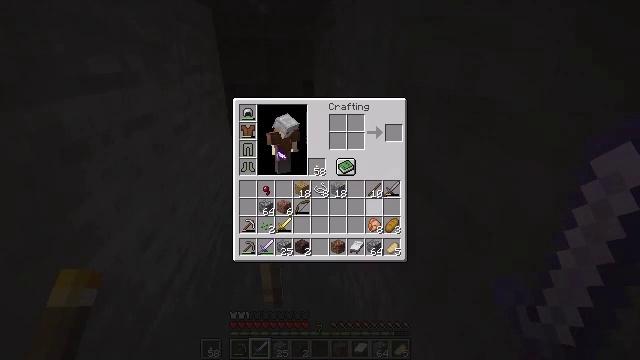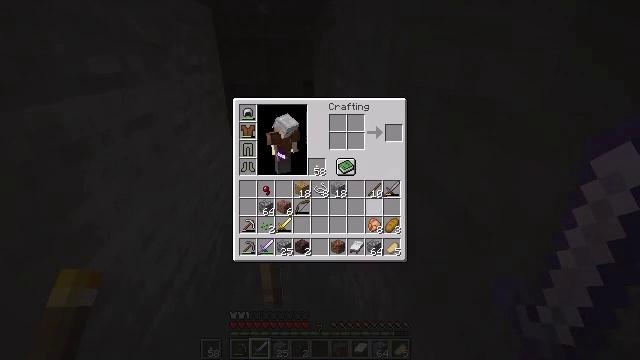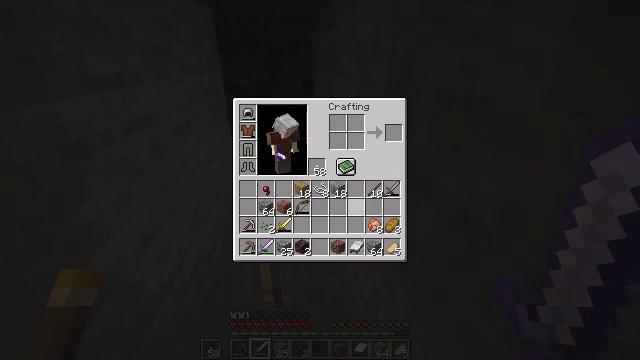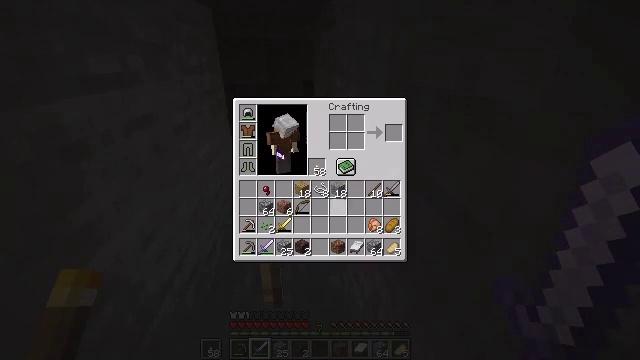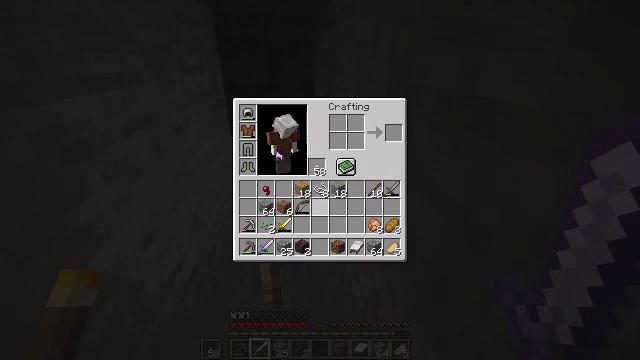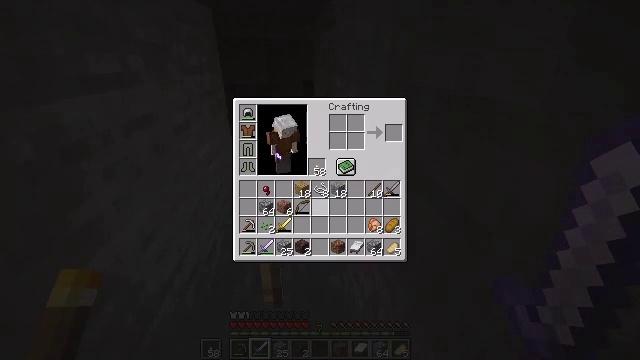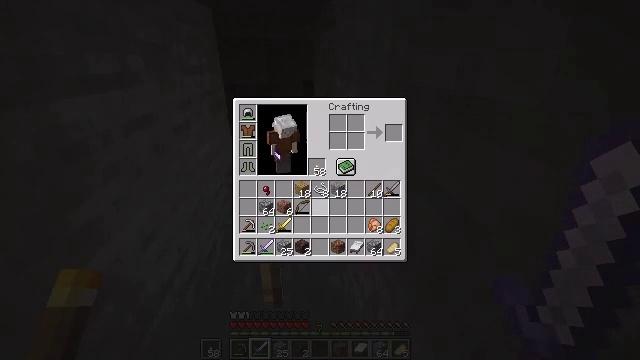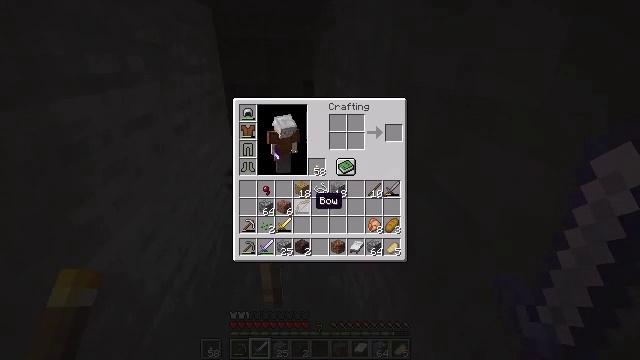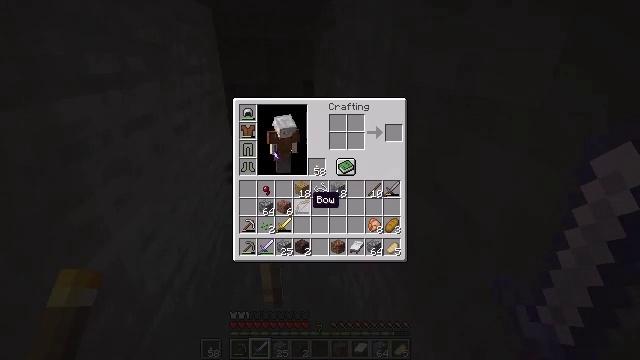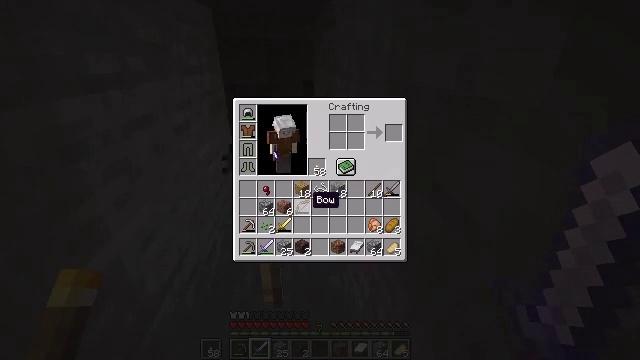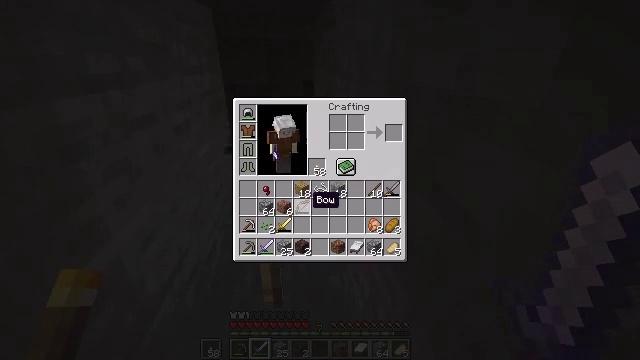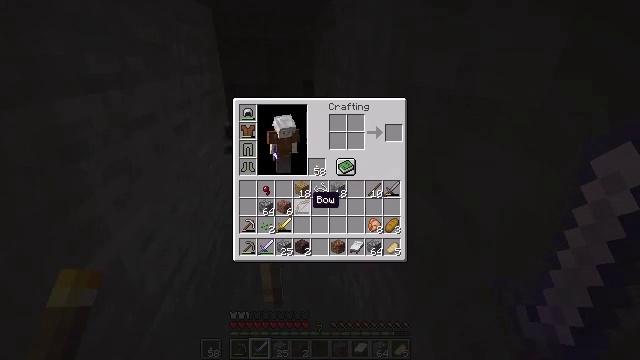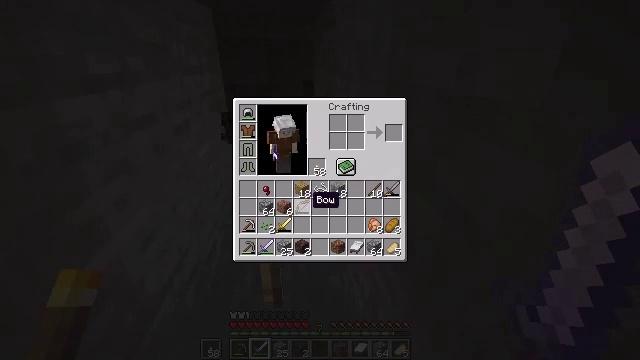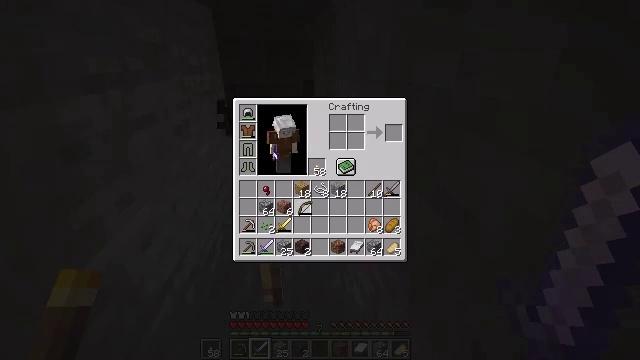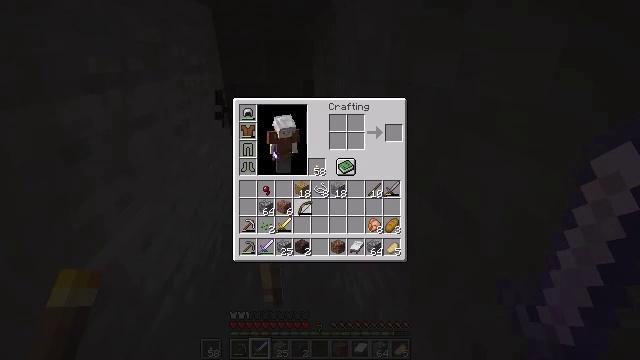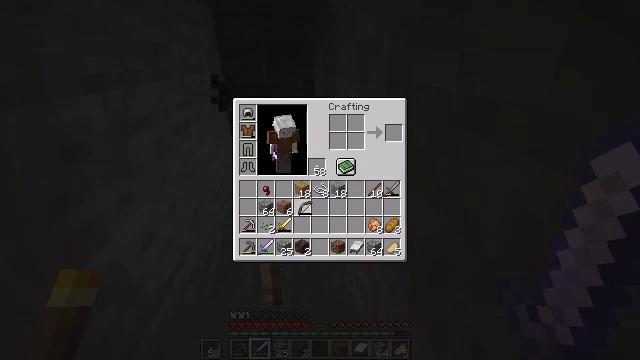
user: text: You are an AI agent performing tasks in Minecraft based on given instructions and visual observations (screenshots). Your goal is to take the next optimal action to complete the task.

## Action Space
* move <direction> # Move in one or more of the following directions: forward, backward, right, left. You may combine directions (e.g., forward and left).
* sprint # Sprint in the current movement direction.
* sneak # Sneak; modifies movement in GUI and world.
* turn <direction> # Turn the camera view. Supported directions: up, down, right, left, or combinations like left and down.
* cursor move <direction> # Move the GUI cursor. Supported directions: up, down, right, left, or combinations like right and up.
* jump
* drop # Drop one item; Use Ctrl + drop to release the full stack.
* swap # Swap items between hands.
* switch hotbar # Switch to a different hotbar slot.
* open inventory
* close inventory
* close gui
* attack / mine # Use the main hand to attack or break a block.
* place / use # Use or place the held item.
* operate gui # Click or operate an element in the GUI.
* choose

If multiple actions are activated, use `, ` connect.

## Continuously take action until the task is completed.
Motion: motion action
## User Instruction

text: Drop a bow.
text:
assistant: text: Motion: no_op
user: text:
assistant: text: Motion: cursor move left
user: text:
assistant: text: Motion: cursor move left
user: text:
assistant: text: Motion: cursor move left
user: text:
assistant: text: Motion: no_op
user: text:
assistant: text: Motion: no_op
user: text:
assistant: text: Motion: no_op
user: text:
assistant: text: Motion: no_op
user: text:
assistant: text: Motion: no_op
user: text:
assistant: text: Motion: no_op
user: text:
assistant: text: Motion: no_op
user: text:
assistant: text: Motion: no_op
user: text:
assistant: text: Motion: operate gui
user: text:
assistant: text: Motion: operate gui
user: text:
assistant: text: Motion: no_op
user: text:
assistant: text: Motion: cursor move down
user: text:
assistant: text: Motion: cursor move down
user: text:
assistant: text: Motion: no_op
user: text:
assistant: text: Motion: no_op
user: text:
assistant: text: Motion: no_op
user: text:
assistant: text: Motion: no_op
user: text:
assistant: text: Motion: no_op
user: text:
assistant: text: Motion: no_op
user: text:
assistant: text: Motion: operate gui
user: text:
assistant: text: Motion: operate gui
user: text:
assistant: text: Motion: no_op
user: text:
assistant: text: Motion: no_op
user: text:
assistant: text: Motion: no_op
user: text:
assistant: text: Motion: no_op
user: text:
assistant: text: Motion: no_op